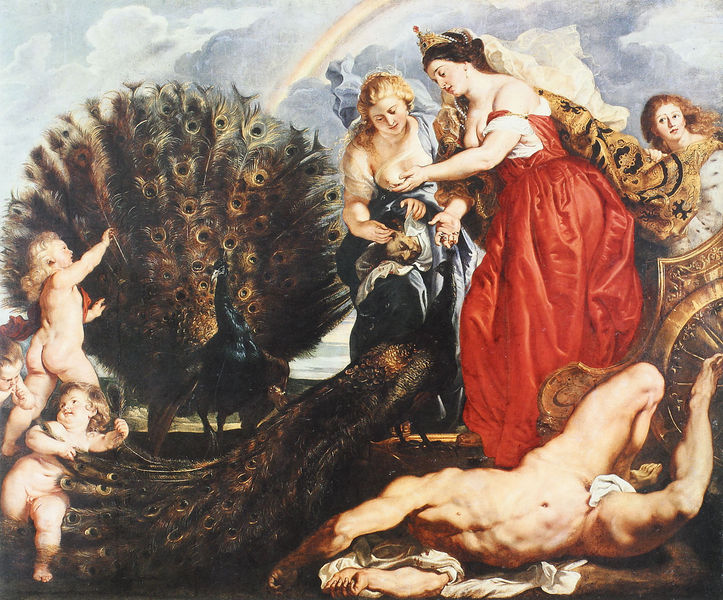
Titel: Juno und Argus
Künstler: Peter Paul Rubens
Institution: Köln, Wallraf-Richartz-Museum
Schlagwörter: akt, blau, gemälde, himmel, kopf, körper, mann, nackt, weiß, wolken, frauen, mädchen, braun, brust, busen, frau, kleid, kleider, schwarz, blick, rot, tuch, malerei, rock, falten, federn, johannes, hände, vögel, haare, tochter, diadem, krone, locken, kinder, engel, schwanz, brüste, liegen, baby, rad, muskeln, schild, pfau, sieg, eitelkeit, streitwagen, putten, putti, bau, kopflos, roben, regenbogen, gefallener, pfauen, pfauenaugen, pfauenfedern, büßer, madonnen, e, regenboen, büser, mariannen